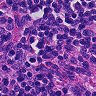
Metastatic tissue present: no